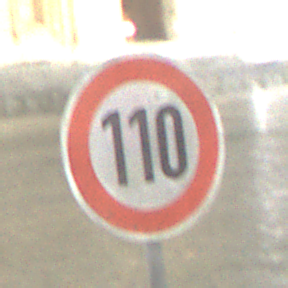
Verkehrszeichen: Geschwindigkeit110
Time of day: Night
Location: Outdoor (Urban)
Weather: PartlyCloudy
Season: NotSpecified
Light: Artificial